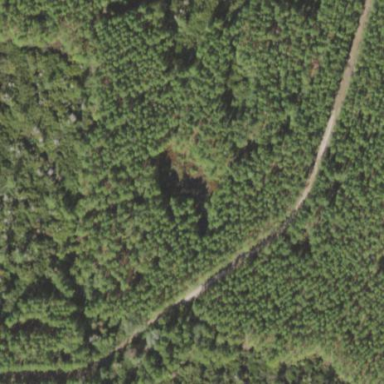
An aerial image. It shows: Forest area dominated by needle-leaved trees.